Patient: sex M, age 26
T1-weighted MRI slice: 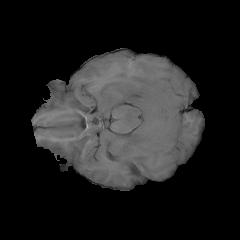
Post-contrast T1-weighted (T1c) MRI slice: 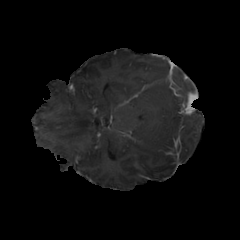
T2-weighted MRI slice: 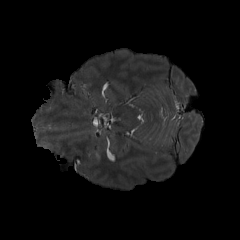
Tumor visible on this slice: yes
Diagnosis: Astrocytoma, IDH-mutant
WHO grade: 4